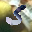
Label: 5